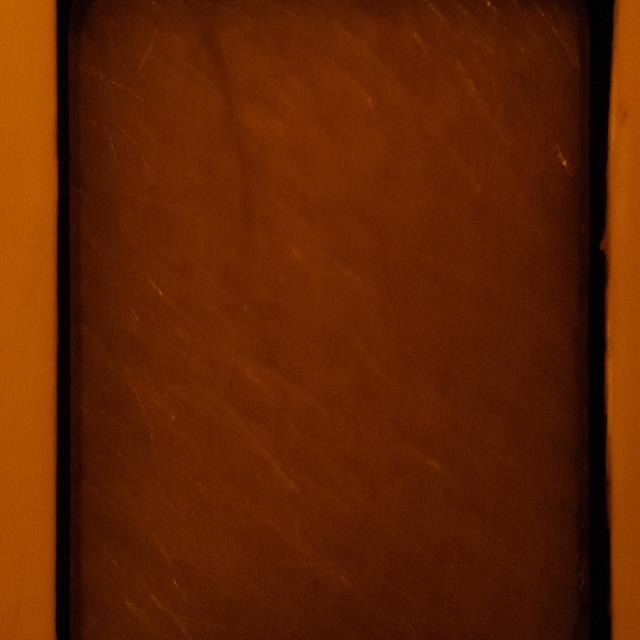
Healthy canine skin — no visible lesions, inflammation, or abnormalities. The skin and coat appear normal.